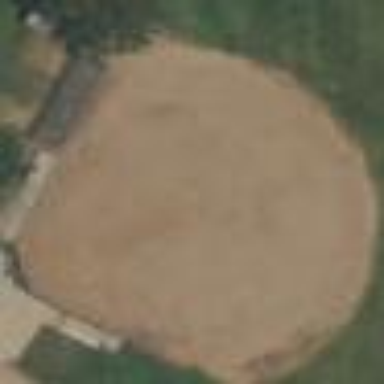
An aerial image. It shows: Baseball pitch for leisure land.